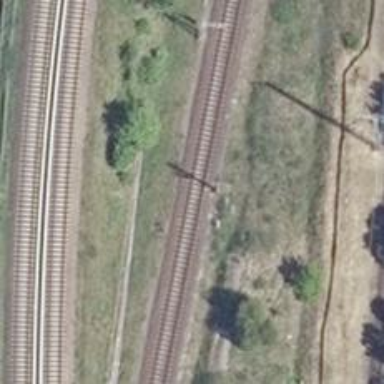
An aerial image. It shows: Railway signal.